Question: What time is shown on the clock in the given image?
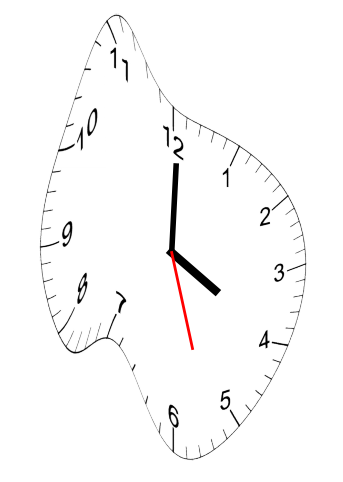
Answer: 04:00:27